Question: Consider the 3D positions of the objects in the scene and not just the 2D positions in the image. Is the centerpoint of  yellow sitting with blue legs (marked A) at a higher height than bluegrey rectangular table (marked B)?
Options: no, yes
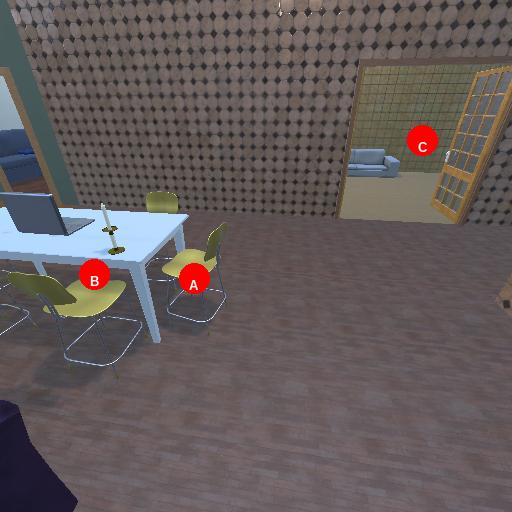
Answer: no